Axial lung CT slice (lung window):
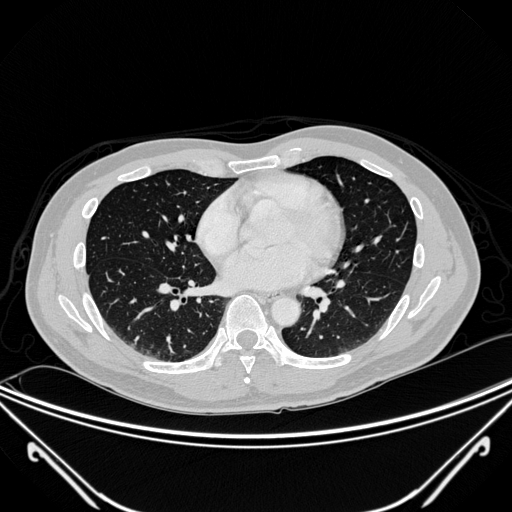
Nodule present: no